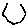
Label: hexagon